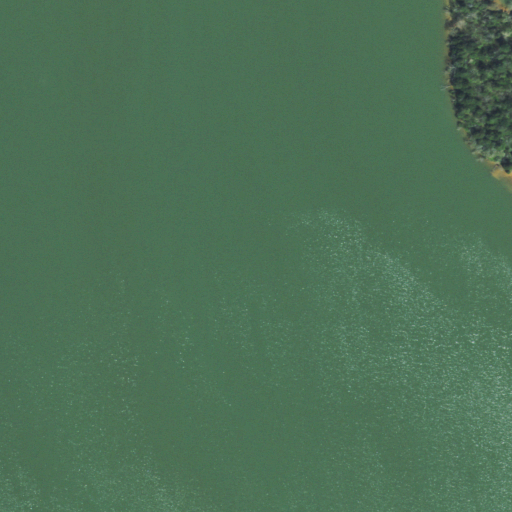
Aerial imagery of island in Tennessee named Toliver Island containing open water, evergreen forest, and mixed forest